Question: Not sure if I'm thinking of this the entirely wrong way but some guidance would be much appreciated. I'm essentially trying to get a child div larger than it's parent.
Please see image for what I'm trying to achieve

However the height on the container element will be smaller. Am I right in thinking I should have them as separate elements or is there a better practice way?
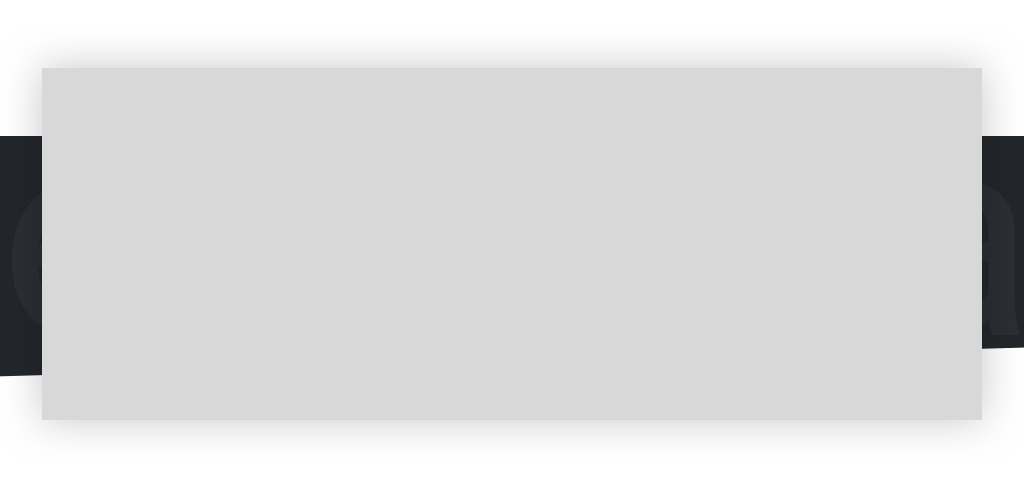
Answer: You can use 'position' and achieve what you want. I would say, a combination of 'position', negative 'margin' will do the trick:
'''
.parent {background-color: #000; height: 100px;}
.parent .child {height: 200px; background-color: #ccc; width: 75%; margin: auto;}
.parent {margin-top: 100px;}
.parent .child {position: relative; top: -50%;}
'''
'''
<div class="parent">
<div class="child"></div>
</div>
'''
<URL>
If you don't know the height of the content, you can use 'translate' to fix it to the centring:
'''
.parent {background-color: #000; width: 75%; margin: auto;}
.parent .child {height: 200px; background-color: #fff; width: 75%; margin: auto;}
.parent {margin-top: 100px; position: relative; min-height: 100px;}
.parent .child {position: absolute; top: 50%; left: 0; right: 0; transform: translateY(-50%);}
'''